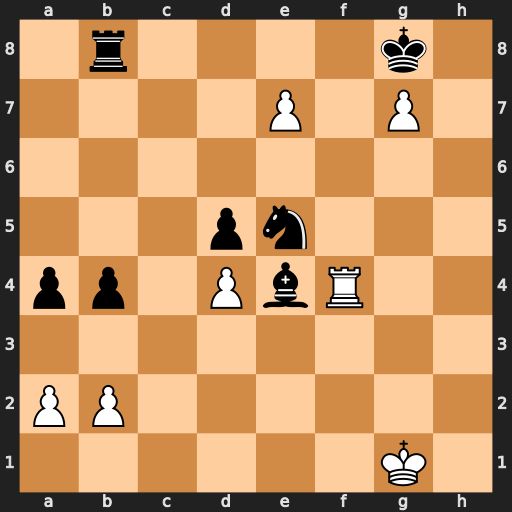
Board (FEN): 1r4k1/4P1P1/8/3pn3/pp1PbR2/8/PP6/6K1
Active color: w
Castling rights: -
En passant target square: -
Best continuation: Rf8+ Kxg7 Rxb8